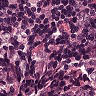
Metastatic tissue present: yes